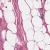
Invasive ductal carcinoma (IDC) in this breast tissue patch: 0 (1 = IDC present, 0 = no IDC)